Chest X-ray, PA view. Patient: 52 years old, sex M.
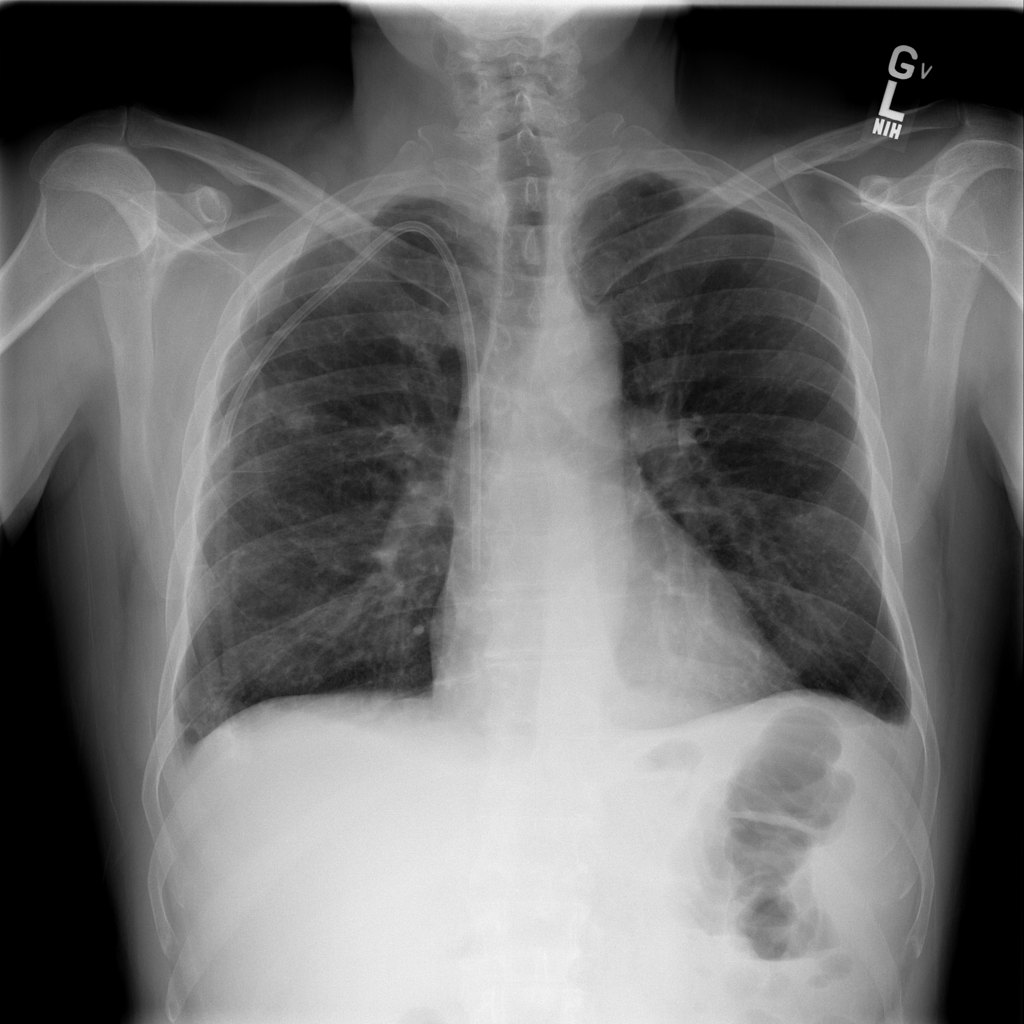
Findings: No Finding